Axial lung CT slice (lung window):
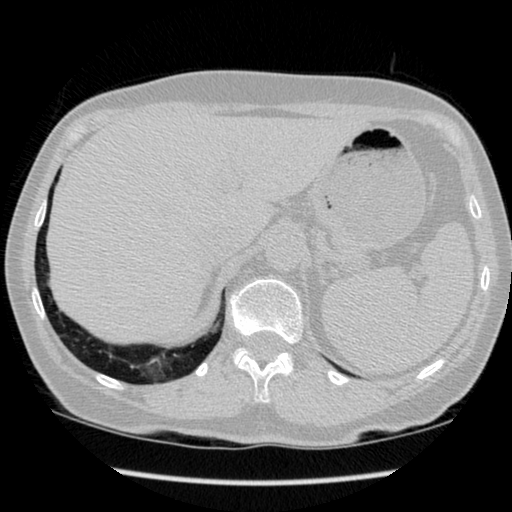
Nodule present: no